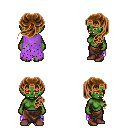
a pixel art fantasy rpg character, female body template, orc, green skin, maroon tattered cape, robe skirt, brown princess hairstyle, brown shoes, four views (front, back, left, right), 2x2 character sprite sheet, small pixel art, hard edges, no anti-aliasing